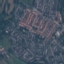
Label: Residential